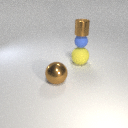
large yellow rubber sphere below small blue rubber sphere